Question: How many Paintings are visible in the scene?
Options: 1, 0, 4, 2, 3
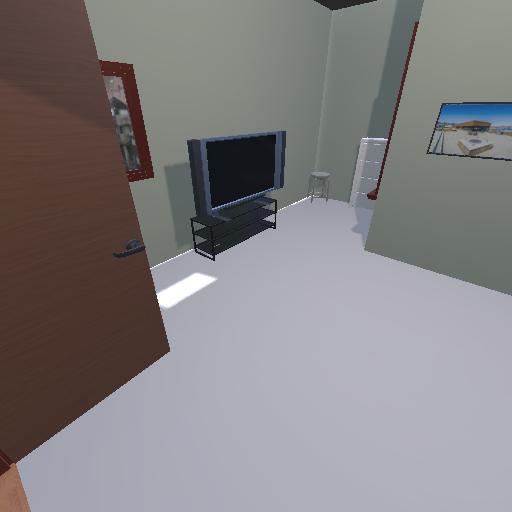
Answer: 1